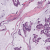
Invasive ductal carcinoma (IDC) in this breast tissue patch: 1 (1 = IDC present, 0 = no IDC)